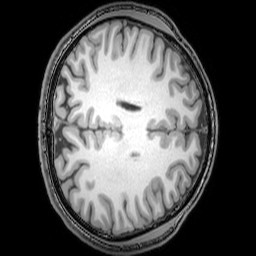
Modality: T1w
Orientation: axial
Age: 21
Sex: male
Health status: healthy
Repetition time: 0.081 s
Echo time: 0.037 s